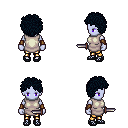
a pixel art fantasy rpg character, female body template, dark elf, purple skin, white tunic, gold greaves, raven curly afro hairstyle, cloth bracers, ghillies, dagger, four views (front, back, left, right), 2x2 character sprite sheet, small pixel art, hard edges, no anti-aliasing